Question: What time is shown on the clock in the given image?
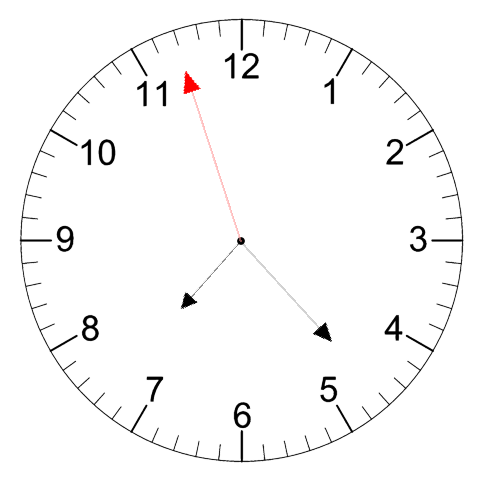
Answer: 07:22:57